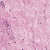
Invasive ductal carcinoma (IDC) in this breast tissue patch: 0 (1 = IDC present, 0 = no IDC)